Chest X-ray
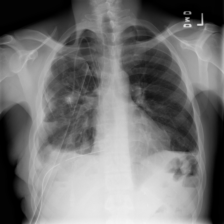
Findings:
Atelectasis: negative
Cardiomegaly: negative
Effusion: negative
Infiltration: negative
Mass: negative
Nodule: negative
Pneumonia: negative
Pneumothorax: positive
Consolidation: negative
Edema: negative
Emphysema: negative
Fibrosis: negative
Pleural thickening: negative
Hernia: negative